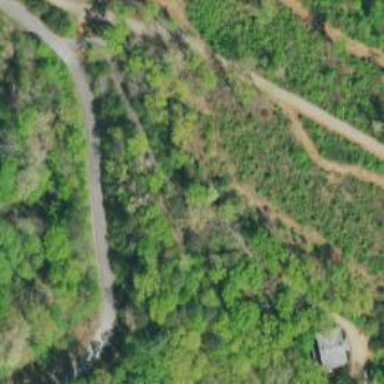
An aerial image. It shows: Driveway leading to service road.